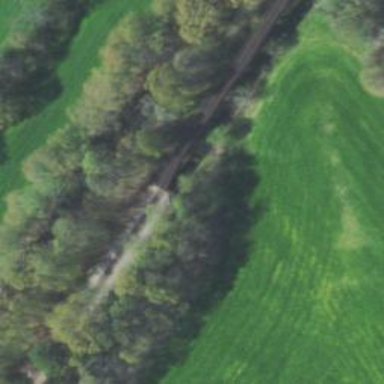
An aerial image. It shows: Bridge crossing over railway tracks. The railway milepost is labeled as 00C.